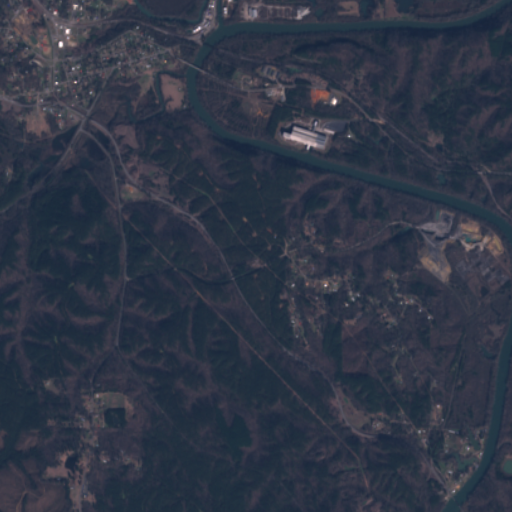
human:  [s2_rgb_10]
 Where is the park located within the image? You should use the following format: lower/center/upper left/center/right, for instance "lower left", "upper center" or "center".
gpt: The park is located in the upper left of the image.
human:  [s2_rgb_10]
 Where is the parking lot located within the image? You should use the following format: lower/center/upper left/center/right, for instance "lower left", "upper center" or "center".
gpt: The parking lot is located in the center right of the image.
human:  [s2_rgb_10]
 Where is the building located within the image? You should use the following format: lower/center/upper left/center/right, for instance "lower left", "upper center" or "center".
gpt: There is no building in the image.